Question: I'm kind of new in html.. what is the html and css tags for my background to look like this?

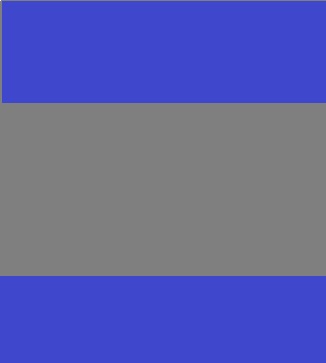
Answer: If you don't want to introduce extra elements, you can do it like this:
CSS:
'''
body {
background-color: grey;
}
body:before,
body:after {
content: "";
background-color: blue;
height: 30%;
position: absolute;
left: 0;
width: 100%;
}
body:before {
top: 0;
}
body:after {
bottom: 0;
}
'''
The proof is in the fiddle: <URL>
This solution introduces utilizes the 'before' and 'after' pseudo elements of the body element to generate the blue bars. Normally they are invisible, but the 'content' property gives them content and makes them show. They are inline by themselves, but using CSS you can position them as you like.
I used 'absolute' in the example above, but that will cause them to scroll along with your body. Also, they will be on top of any body content. You can fix that using 'position: fixed' together with 'z-index: -1' as shown here:
<URL>
As Vucko mentioned, you can use a gradient as well. Now, I'm not very good at building gradients, but fortunately, there are fine <URL> online. They will give you a big chunk of code to add support for multiple browsers, and it might look something like this:
'''
background: #2989d8; /* Old browsers */
background: -moz-linear-gradient(top, #2989d8 0%, #2989d8 30%, #333333 30%, #333333 65%, #2989d8 65%, #2989d8 65%, #2989d8 100%); /* FF3.6+ */
background: -webkit-gradient(linear, left top, left bottom, color-stop(0%,#2989d8), color-stop(30%,#2989d8), color-stop(30%,#333333), color-stop(65%,#333333), color-stop(65%,#2989d8), color-stop(65%,#2989d8), color-stop(100%,#2989d8)); /* Chrome,Safari4+ */
background: -webkit-linear-gradient(top, #2989d8 0%,#2989d8 30%,#333333 30%,#333333 65%,#2989d8 65%,#2989d8 65%,#2989d8 100%); /* Chrome10+,Safari5.1+ */
background: -o-linear-gradient(top, #2989d8 0%,#2989d8 30%,#333333 30%,#333333 65%,#2989d8 65%,#2989d8 65%,#2989d8 100%); /* Opera 11.10+ */
background: -ms-linear-gradient(top, #2989d8 0%,#2989d8 30%,#333333 30%,#333333 65%,#2989d8 65%,#2989d8 65%,#2989d8 100%); /* IE10+ */
background: linear-gradient(to bottom, #2989d8 0%,#2989d8 30%,#333333 30%,#333333 65%,#2989d8 65%,#2989d8 65%,#2989d8 100%); /* W3C */
filter: progid:DXImageTransform.Microsoft.gradient( startColorstr='#2989d8', endColorstr='#2989d8',GradientType=0 ); /* IE6-9 */
'''
Actually this is a bit of faking. As you can see, this is a gradient from blue to blue, followed by a gradient from grey to grey, followed by yet another one from blue to blue.
The effect is quite different, because the gradient fills the total area of the body. And despite the fact that one gradient starts exactly where the last one ends, you can still see a bit of a blurry line between blue and grey (in Chrome at least).
Anyway, this is the result: <URL>